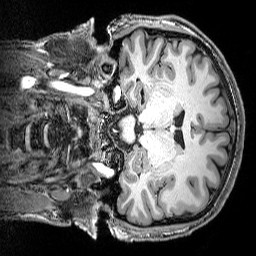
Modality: T1w
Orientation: coronal
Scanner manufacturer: siemens
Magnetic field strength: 3 T
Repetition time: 2.5 s
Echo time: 0.00343 s